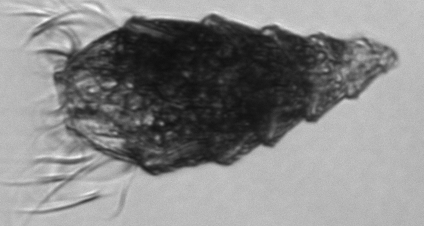
Label: Laboea_strobila